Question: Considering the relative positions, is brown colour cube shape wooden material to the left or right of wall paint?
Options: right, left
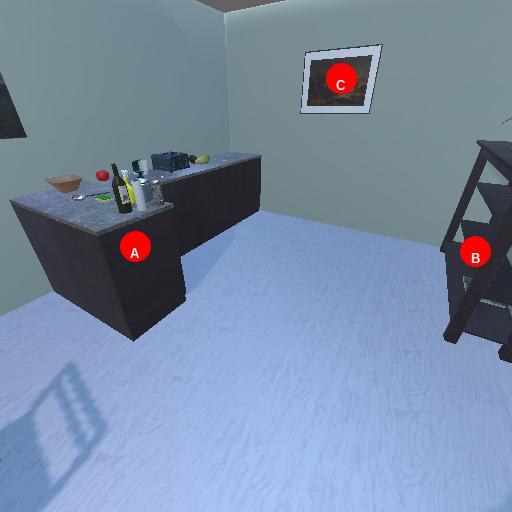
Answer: right